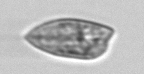
Label: Prorocentrum_dentatum